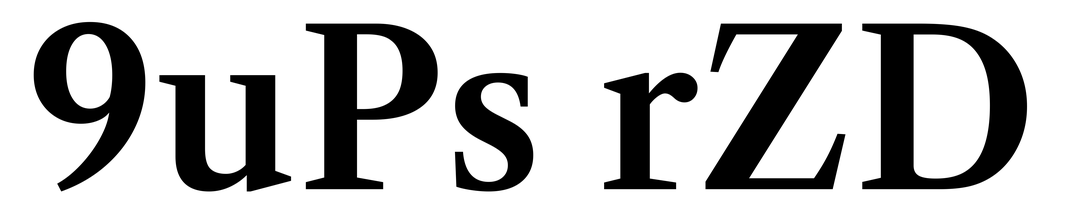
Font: LibreCaslonText_SemiBold